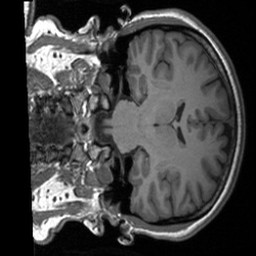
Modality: T1w
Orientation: coronal
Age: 22
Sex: female
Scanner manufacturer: siemens
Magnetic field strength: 3 T
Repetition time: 1.9 s
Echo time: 0.00226 s